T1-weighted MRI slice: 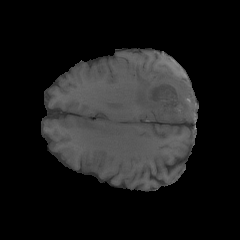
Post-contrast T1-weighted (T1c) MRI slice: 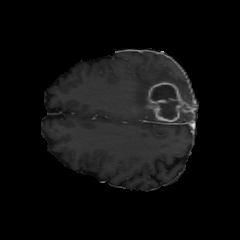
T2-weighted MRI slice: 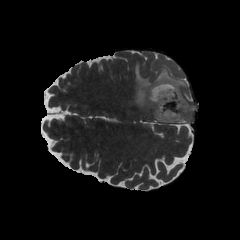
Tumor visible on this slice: yes